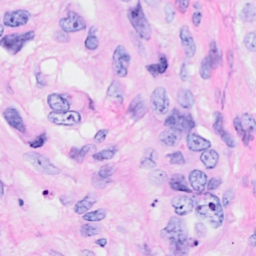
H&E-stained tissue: Breast